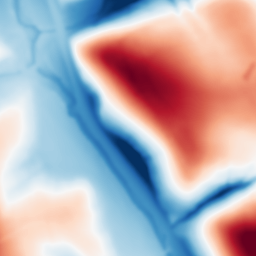
Category: multiscale
Decomposition family: dog
Decomposition parameters: sigma_low: 2
sigma_high: 50
Upsampling method: quadratic
Upsampling parameters: scale: 8
Upsampling scale: 8